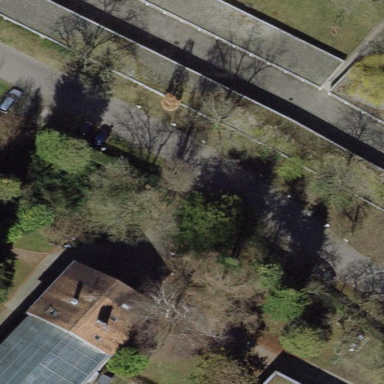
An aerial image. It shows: Group of garages.